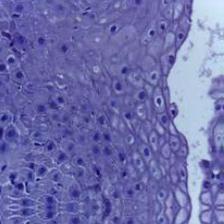
Diagnosis: Normal